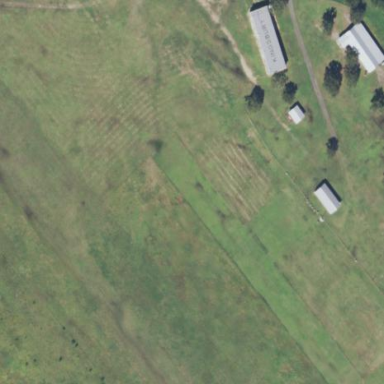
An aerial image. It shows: Apron at the airport covered with grass.